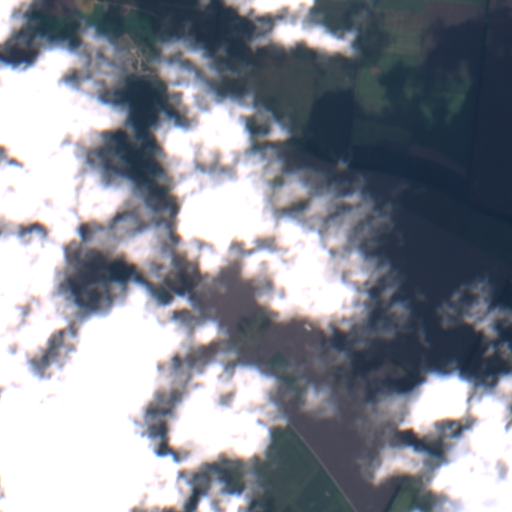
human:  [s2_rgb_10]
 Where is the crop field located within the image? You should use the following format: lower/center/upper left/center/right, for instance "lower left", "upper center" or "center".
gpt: The crop field is located in the lower right of the image.
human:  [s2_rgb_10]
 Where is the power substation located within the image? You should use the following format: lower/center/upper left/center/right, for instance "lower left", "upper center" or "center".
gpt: The power substation is located in the upper left of the image.
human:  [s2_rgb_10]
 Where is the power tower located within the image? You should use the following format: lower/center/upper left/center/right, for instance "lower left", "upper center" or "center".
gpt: The power tower is located in the left of the image.
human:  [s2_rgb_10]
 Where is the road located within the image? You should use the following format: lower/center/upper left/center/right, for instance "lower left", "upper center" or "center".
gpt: There is no road in the image.